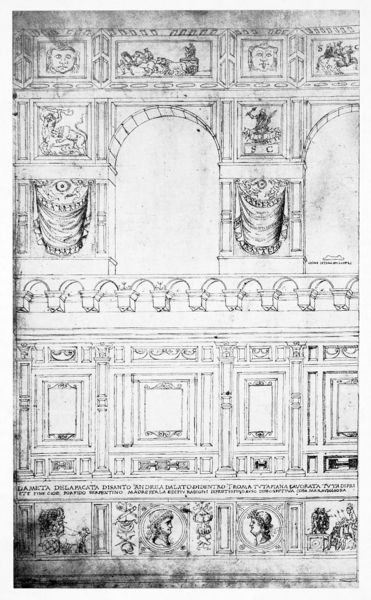
Titel: Rom, Aula des Junius Bassus, Zeichnung der ehemaligen opus sectile - Marmorverkleidung der Seitenwand
Künstler: Guiliano da Sangallo
Standort: Rom, Aula des Junius Bassus (EU - I - Latium)
Schlagwörter: fenster, grau, köpfe, profil, schwarz, skizze, säule, säulen, weiss, zeichnung, tiere, gesichter, wand, architektur, gesicht, felder, kreis, schrift, bilder, papier, bogen, linien, kutsche, rundbogen, wandgemälde, stuck, bögen, medaillon, balustrade, porträts, druck, schraffur, radierung, bleistift, entwurf, kopie, fries, sims, gesims, rundbögen, plan, kassetten, emblem, weissbrot, quadrat, viereck, gebälk, friese, aufbau, aufriss, medaillons, bildfelder, wandgestaltung, böögen